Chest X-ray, PA view. Patient: 30 years old, sex M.
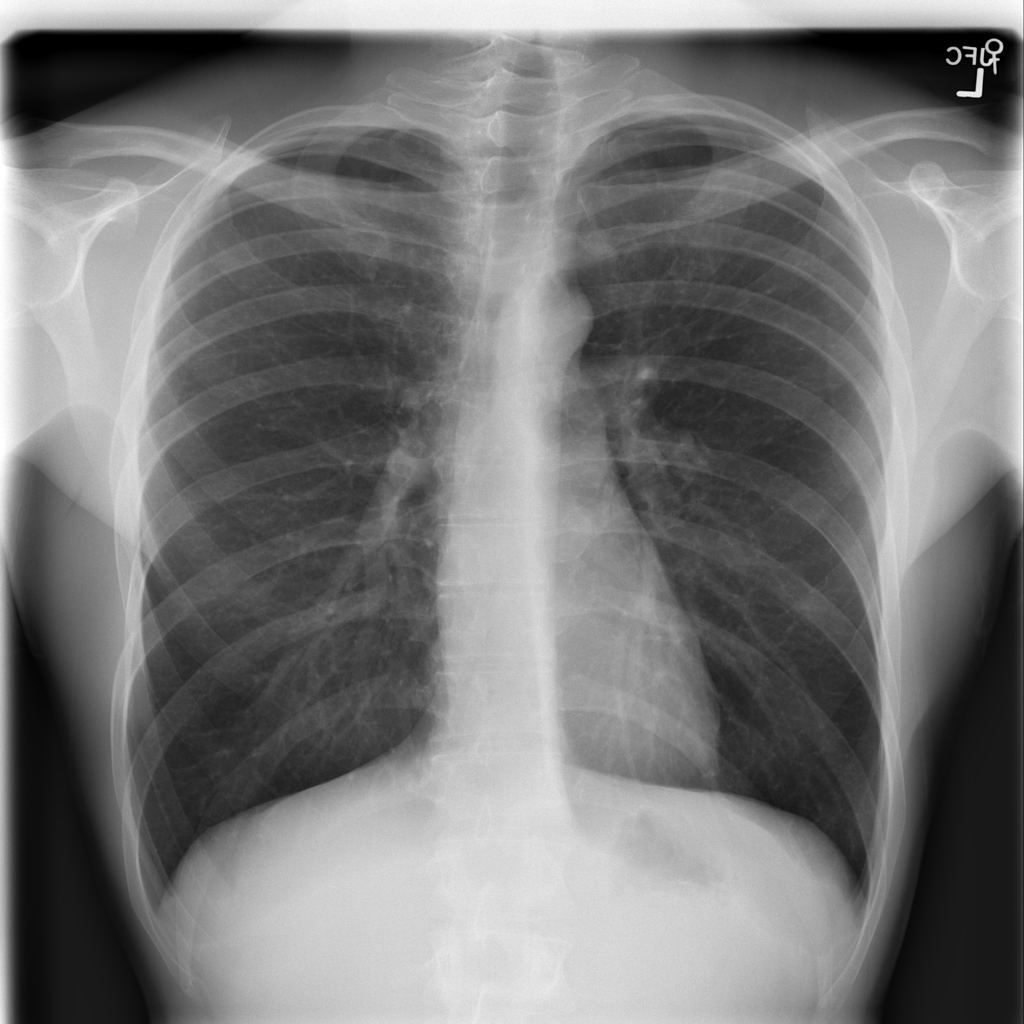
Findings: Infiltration